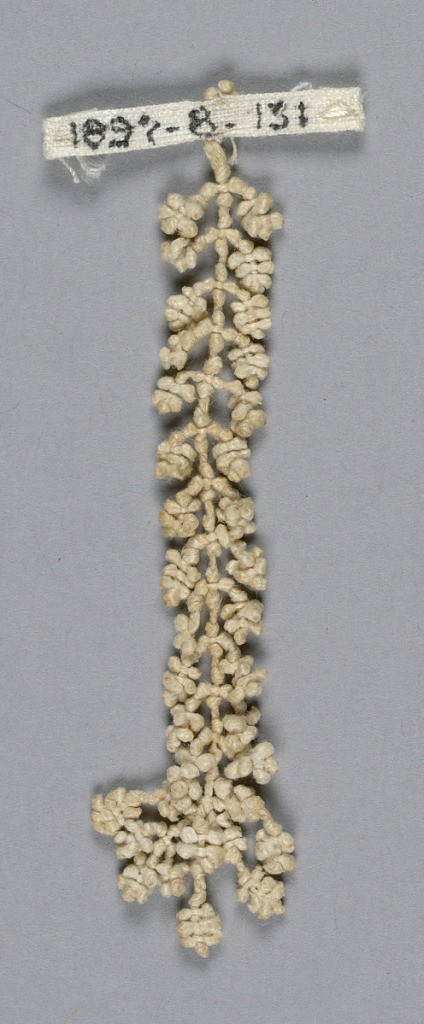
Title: Tassel
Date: late 16th–early 17th century
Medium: linen Technique: knotted
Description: Long narrow tassel with many tiny cross arms formed by knots. End is fan shaped.